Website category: sports
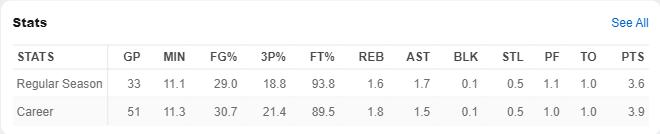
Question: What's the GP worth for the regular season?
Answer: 33

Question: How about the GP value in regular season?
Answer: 33

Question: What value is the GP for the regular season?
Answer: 33

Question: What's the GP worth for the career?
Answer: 51

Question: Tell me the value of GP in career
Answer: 51

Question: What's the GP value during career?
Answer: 51

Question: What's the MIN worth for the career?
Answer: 11.3

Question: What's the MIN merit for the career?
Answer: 11.3

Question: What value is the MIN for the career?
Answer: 11.3

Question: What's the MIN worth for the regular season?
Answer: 11.1

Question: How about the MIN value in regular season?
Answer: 11.1

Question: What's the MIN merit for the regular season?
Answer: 11.1

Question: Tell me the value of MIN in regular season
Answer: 11.1

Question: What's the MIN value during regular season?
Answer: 11.1

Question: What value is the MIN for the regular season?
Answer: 11.1

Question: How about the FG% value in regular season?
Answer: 29.0

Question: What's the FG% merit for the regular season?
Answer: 29.0

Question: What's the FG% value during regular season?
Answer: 29.0

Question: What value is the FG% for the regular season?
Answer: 29.0

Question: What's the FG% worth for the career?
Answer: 30.7

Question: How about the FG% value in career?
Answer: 30.7

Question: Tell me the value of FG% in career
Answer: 30.7

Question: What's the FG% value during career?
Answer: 30.7

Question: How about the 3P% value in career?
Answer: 21.4

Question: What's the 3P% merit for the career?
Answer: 21.4

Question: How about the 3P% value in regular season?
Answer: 18.8

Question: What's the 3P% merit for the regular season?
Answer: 18.8

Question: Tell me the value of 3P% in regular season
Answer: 18.8

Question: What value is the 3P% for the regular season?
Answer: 18.8

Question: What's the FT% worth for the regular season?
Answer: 93.8

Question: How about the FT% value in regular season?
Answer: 93.8

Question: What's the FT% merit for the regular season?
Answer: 93.8

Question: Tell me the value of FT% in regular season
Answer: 93.8

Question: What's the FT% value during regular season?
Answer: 93.8

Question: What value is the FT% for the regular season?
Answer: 93.8

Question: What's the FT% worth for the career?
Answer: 89.5

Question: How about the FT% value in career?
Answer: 89.5

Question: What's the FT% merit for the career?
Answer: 89.5

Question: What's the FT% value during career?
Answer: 89.5

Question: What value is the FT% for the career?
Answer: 89.5

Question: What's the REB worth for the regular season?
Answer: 1.6

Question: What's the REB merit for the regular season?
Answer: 1.6

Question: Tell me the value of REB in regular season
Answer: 1.6

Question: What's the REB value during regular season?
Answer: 1.6

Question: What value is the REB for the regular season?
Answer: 1.6

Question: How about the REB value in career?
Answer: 1.8

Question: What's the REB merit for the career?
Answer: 1.8

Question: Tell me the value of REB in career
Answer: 1.8

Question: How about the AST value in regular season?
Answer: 1.7

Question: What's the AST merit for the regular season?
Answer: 1.7

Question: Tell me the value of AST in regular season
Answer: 1.7

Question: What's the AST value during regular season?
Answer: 1.7

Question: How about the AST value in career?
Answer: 1.5

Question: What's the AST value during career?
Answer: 1.5

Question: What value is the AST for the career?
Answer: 1.5

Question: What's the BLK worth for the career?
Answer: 0.1

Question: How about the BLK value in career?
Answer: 0.1

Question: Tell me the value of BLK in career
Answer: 0.1

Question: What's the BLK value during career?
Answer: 0.1

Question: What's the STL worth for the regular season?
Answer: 0.5

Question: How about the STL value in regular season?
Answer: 0.5

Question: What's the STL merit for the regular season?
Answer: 0.5

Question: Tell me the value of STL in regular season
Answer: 0.5

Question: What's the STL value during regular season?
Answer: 0.5